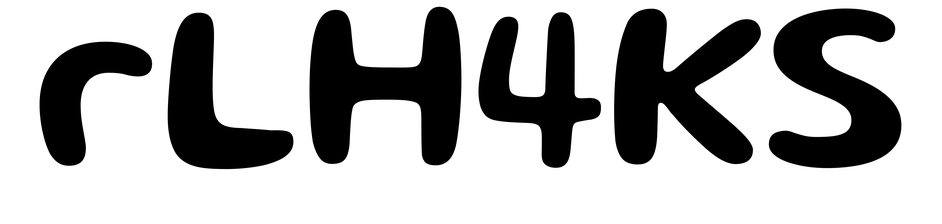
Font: Gluten_Medium